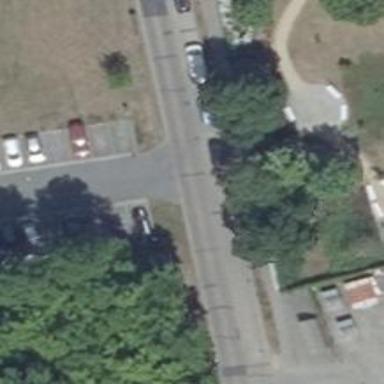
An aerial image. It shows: Residential road with asphalt surface and separate sidewalk. There is parallel on-street parking available on the left side.